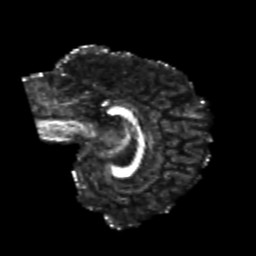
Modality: FA
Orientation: sagittal
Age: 24
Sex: female
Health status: healthy
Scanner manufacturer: philips
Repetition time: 7.389 s
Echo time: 0.08599 s